Question: I have built a simple pagination list and styled it using CSS. However, I've run into a problem. Because I want the list elements to be centred on the page, I've used a container 'div' with 'relative' positioning.
Here's an illustration that shows what I have at the moment, and what I would like to achieve:

Notice the seeming lack of a border on the current page number.
Here's the HTML markup for the list:
'''
<div class="pagination-cont">
<ul class="pagination">
<li class="disabled"><span>&lt; Previous</span></li>
<li class="current"><span>1</span></li>
<li><a href="#" title="Page 2">2</a></li>
<li><a href="#" title="Page 3">3</a></li>
<li class="separator">&hellip;</li>
<li><a href="#" title="Page 9">9</a></li>
<li><a href="#" title="Page 10">10</a></li>
<li><a href="#" title="Page 11">11</a></li>
<li><a href="#" title="Next Page">Next &gt;</a></li>
</ul>
</div>
'''
and here's the CSS:
'''
div#content div.pagination-cont {
float: left;
width: 100%;
overflow: hidden;
position: relative;
margin: 15px 0;
border-top: 1px solid #d1d1d3;
padding-bottom: 2px;
background-color: #e4e4e6;
}
div#content div.pagination-cont ul.pagination {
clear: left;
float: left;
list-style: none;
padding: 0;
margin: 0;
position: relative;
left: 50%;
text-align: center;
}
div#content ul.pagination li {
display: block;
float: left;
list-style: none;
margin: 0;
padding: 0;
position: relative;
right: 50%;
font-size: 110%;
text-transform: uppercase;
font-weight: bold;
}
div#content ul.pagination li.disabled span,
div#content ul.pagination li.separator {
color: #bbb;
text-shadow: 1px 1px 0 #f2f2f2;
padding: 10px 20px;
display: block;
}
div#content ul.pagination li.separator {
border-left: 1px solid #d1d1d3
}
div#content ul.pagination li a {
display: block;
padding: 10px 20px;
color: #004276;
text-decoration: none;
border-left: 1px solid #d1d1d3;
margin-bottom: 1px
}
div#content ul.pagination li.current span {
display: block;
padding: 10px 20px;
border-left: 1px solid #d1d1d3;
background-color: #fff;
color: #999;
border-bottom: 1px solid #d1d1d3
}
'''
Any help would be gratefully received!
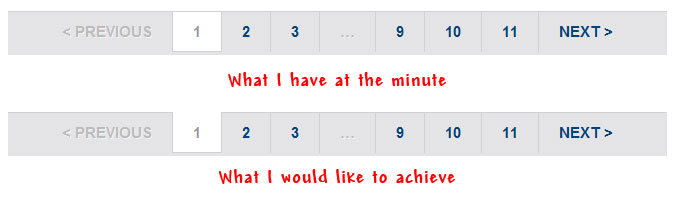
Answer: You almost have it, just remove "overflow:hidden" from "div.pagination-cont" (that is keeping the selected item from shifting to the top) and add "top:-1px; position:relative;" to: "ul.pagination li.current span", that should do the trick.
You can see it as <URL>